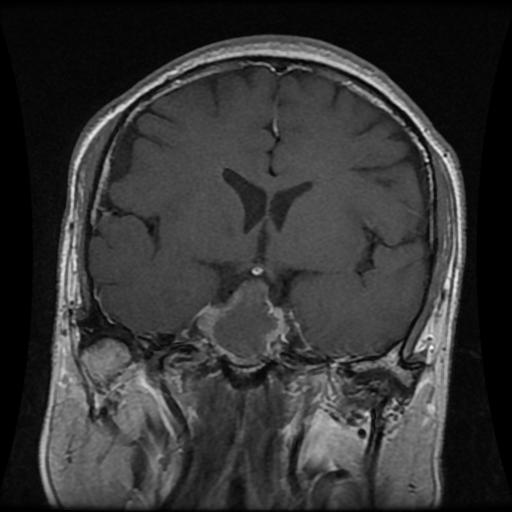
Label: pituitary